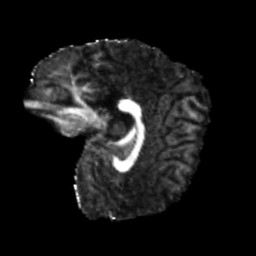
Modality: FA
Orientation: sagittal
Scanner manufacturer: siemens
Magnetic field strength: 3 T
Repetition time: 4 s
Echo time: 0.0594 s